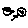
Label: circle